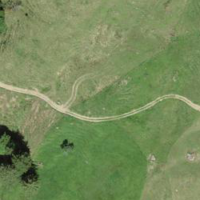
EUNIS habitat code: 24
Species observed at this site:
Geum rivale